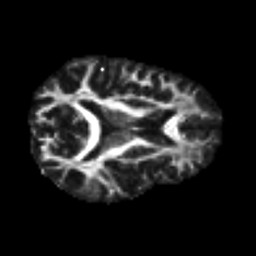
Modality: FA
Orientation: axial
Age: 47
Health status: ill
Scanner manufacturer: philips
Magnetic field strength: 3 T
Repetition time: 9 s
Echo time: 0.127 s